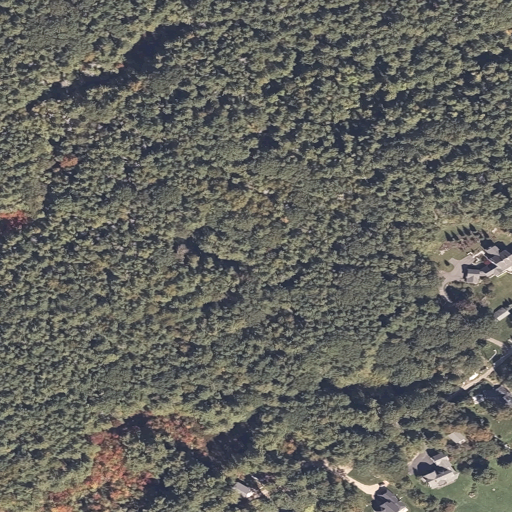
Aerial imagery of island in Maine named Cutts Island containing evergreen forest, woody wetlands, open development, low intensity development, pasture, mixed forest, medium intensity development, and herbaceous wetlands